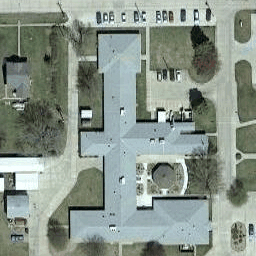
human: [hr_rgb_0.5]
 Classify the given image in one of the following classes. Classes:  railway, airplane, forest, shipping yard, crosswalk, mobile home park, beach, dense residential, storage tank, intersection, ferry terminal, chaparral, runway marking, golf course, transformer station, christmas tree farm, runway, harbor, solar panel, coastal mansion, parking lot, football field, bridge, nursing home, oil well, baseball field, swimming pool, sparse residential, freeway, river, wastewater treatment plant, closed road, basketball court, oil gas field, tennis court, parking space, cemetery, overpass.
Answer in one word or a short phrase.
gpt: nursing home